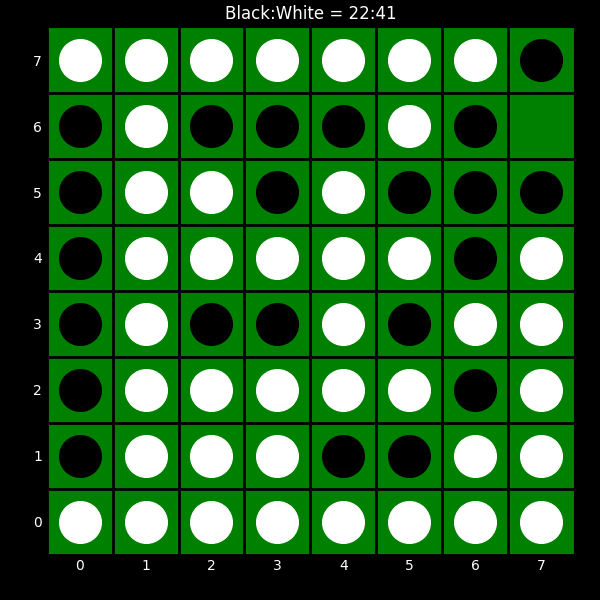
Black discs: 22
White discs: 41